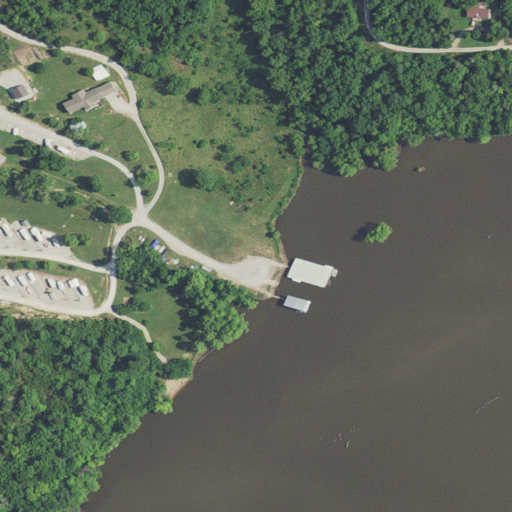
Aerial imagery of valley in Missouri named Little Valley Hollow containing open water, deciduous forest, pasture, open development, low intensity development, medium intensity development, herbaceous wetlands, grassland, barren land, and shrub